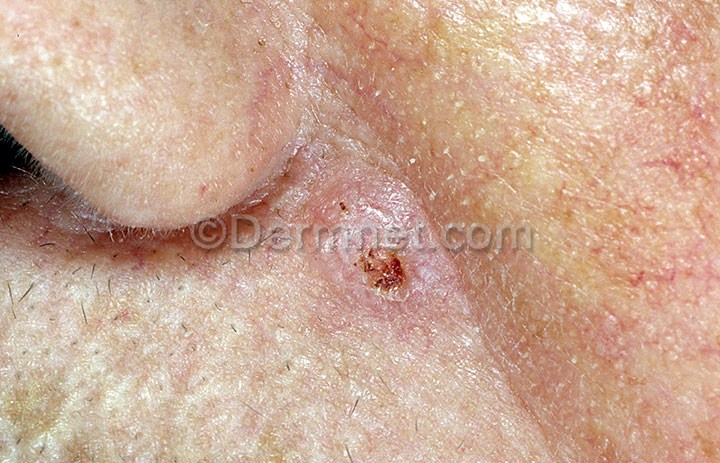
Disease: Actinic Keratosis Basal Cell Carcinoma and other Malignant Lesions